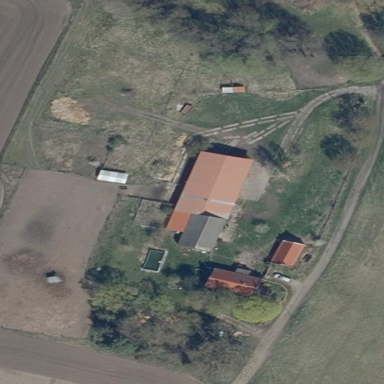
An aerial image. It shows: Farmyard area.